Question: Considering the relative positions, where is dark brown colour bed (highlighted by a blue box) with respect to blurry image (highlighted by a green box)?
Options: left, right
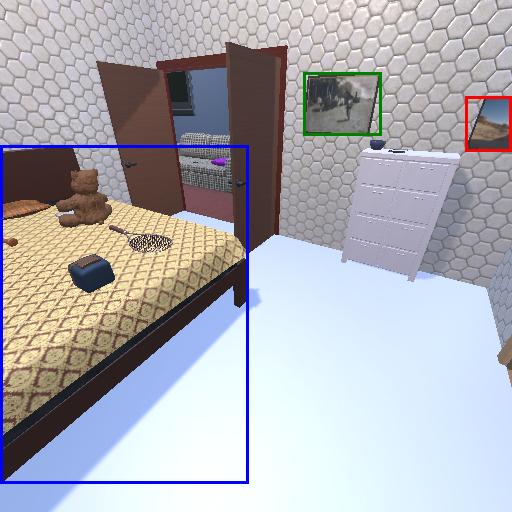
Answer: left